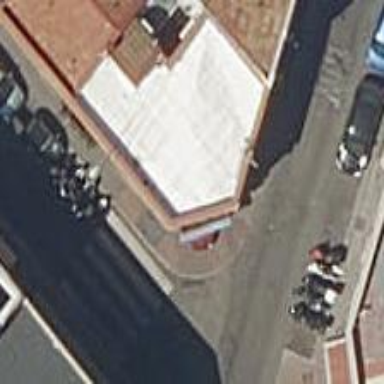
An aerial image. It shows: Car repair shop.